Interaction volume radius: 5 \u00c5
Interaction volume height: 20 \u00c5
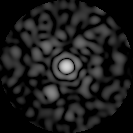
Disorder parameter: 0.88